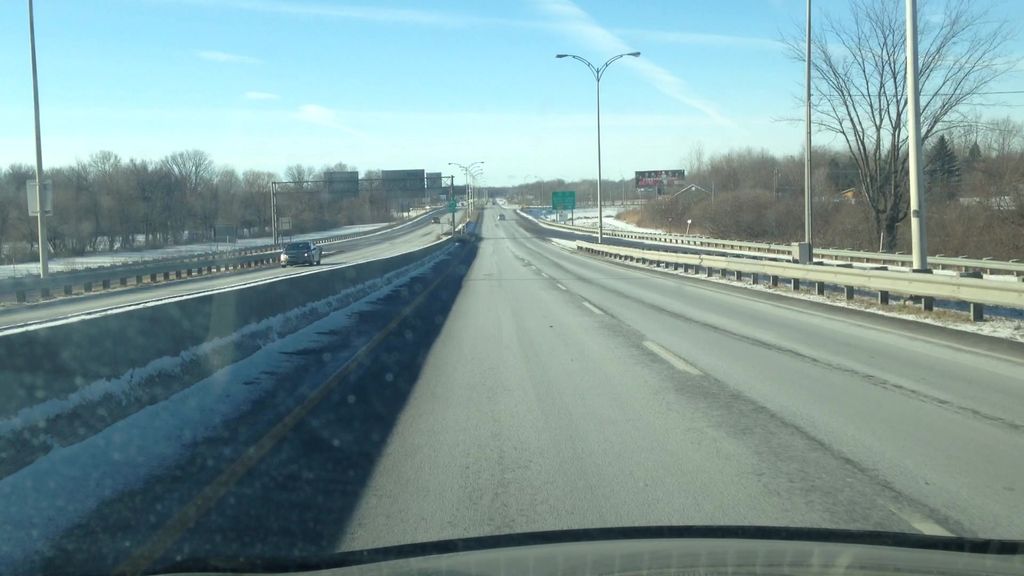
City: montreal